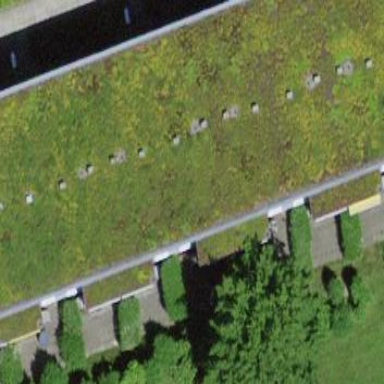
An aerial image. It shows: Building with flat roof.